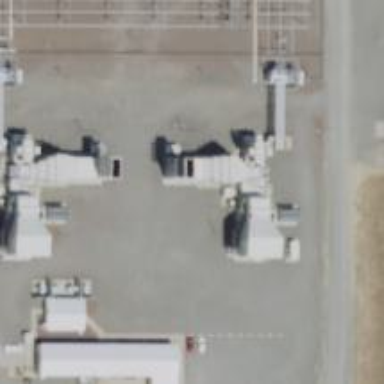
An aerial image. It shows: Gas turbine generator is in use.